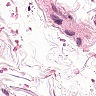
Metastatic tissue present: no